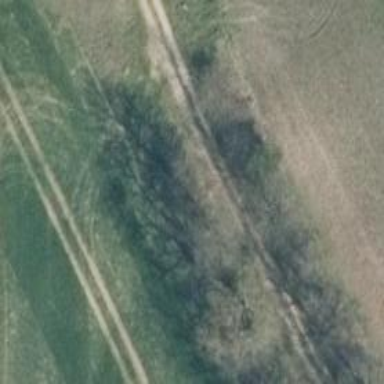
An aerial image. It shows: Dirt track road.